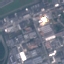
Land use / land cover: Industrial